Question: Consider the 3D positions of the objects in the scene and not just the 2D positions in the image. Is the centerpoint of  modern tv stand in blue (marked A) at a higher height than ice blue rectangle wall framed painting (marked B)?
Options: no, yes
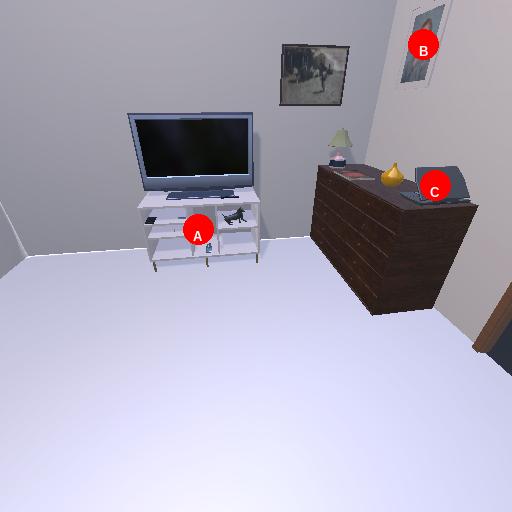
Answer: no